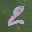
Label: 2